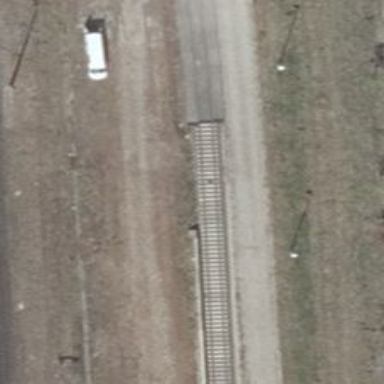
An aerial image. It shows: Rail spur service.